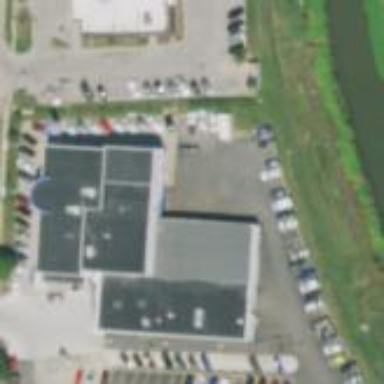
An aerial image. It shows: Retail building housing car shop.